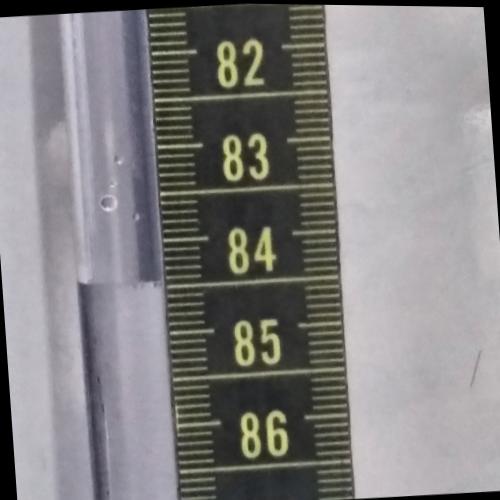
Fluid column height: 84.4 cm